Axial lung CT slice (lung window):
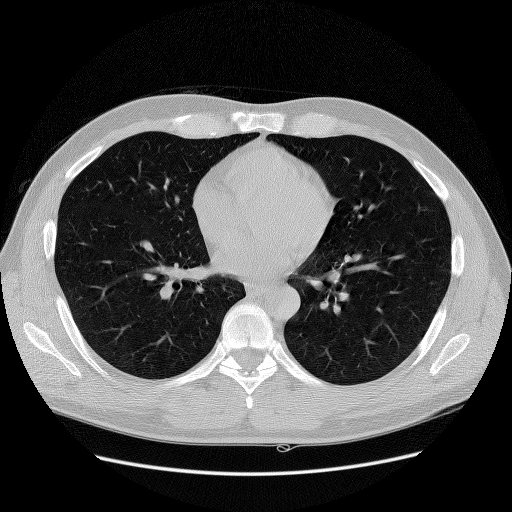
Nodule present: no